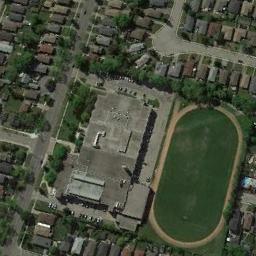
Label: ground_track_field